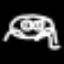
Label: frog